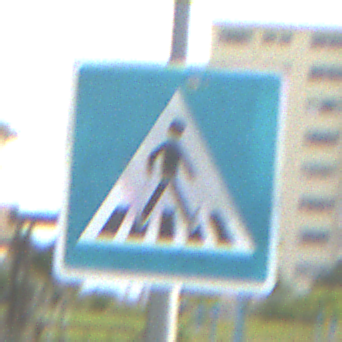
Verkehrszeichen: FussgaengerueberwegLinks
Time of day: MorningAfternoon
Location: Outdoor (Suburban)
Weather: PartlyCloudy
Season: NotSpecified
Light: Natural